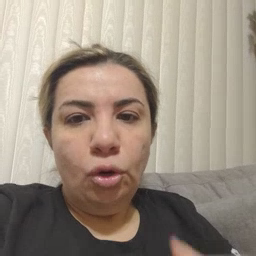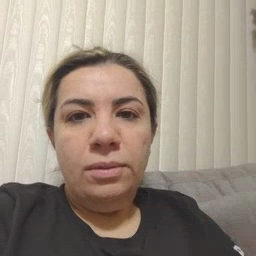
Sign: white